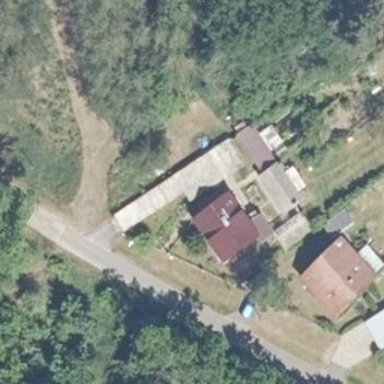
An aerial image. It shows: Garage with gabled roof.